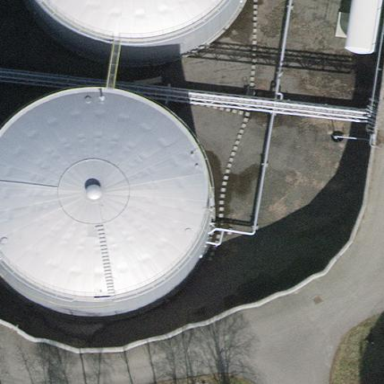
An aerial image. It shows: Storage tank building.